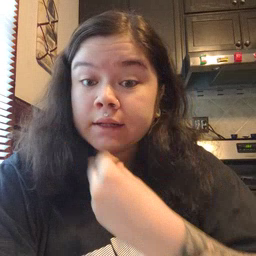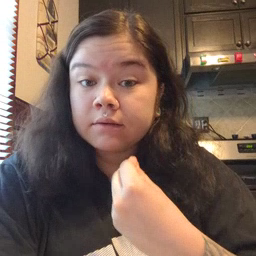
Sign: pretty